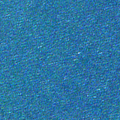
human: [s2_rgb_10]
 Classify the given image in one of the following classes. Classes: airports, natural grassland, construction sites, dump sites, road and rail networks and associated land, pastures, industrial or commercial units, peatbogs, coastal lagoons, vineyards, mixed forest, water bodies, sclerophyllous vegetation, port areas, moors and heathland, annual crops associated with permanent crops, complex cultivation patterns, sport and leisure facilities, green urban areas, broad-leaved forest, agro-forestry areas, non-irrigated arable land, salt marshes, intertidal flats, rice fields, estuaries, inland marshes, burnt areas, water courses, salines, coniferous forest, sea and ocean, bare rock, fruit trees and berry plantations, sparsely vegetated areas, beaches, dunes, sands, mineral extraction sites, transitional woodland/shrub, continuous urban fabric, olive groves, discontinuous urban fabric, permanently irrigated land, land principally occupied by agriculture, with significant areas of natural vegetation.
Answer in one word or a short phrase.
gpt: sea and ocean